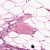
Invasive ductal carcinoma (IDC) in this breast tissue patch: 0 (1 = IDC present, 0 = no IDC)